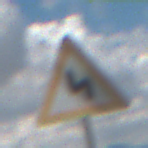
Verkehrszeichen: DoppelkurveZunaechstLinks
Umgebung: Outdoor, Nature
Tageszeit: Midday
Wetter: PartlyCloudy
Licht: Natural
Jahreszeit: NotSpecified
Kontrast: HighContrast